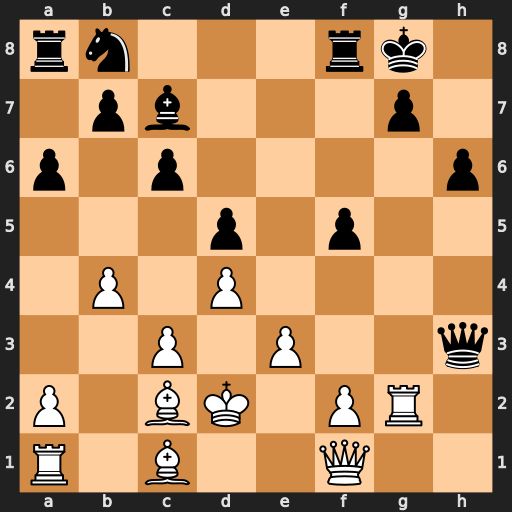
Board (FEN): rn3rk1/1pb3p1/p1p4p/3p1p2/1P1P4/2P1P2q/P1BK1PR1/R1B2Q2
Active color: w
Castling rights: -
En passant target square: -
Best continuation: Rxg7+ Kxg7 Qxh3